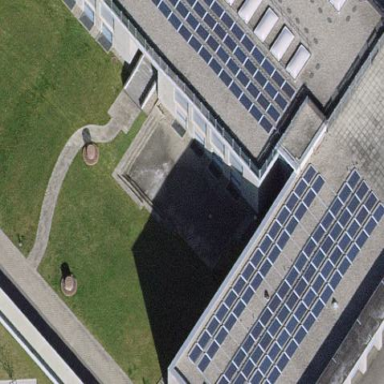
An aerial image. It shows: Solar power generator.